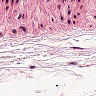
Metastatic tissue present: no